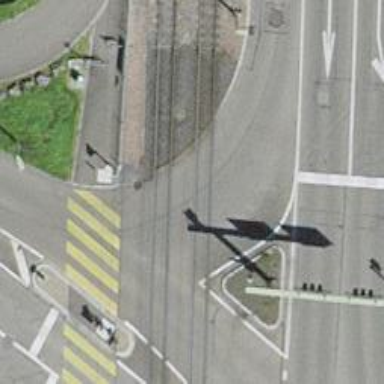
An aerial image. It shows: Level crossing with lights at the railway.